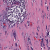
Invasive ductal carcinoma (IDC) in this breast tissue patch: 1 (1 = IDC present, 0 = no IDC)